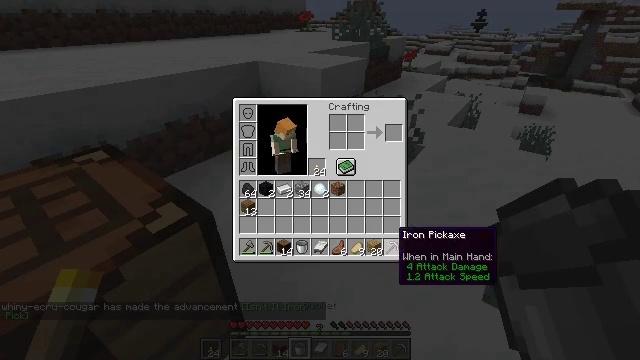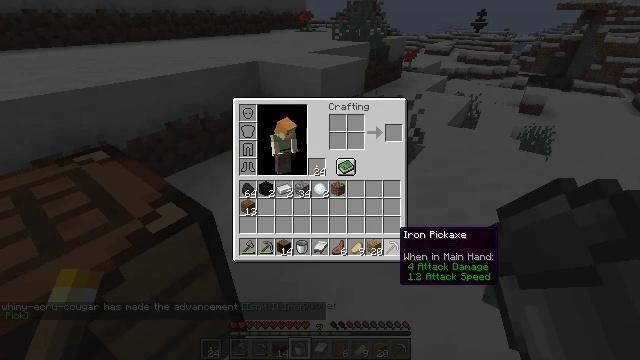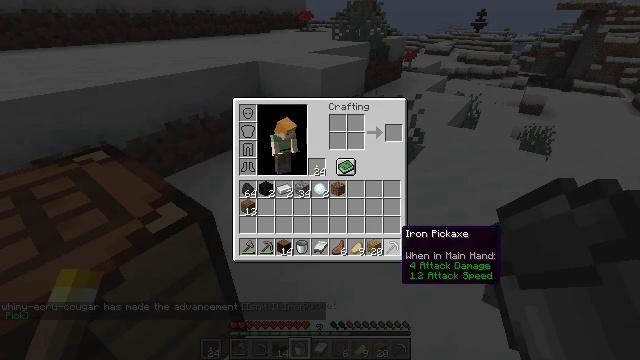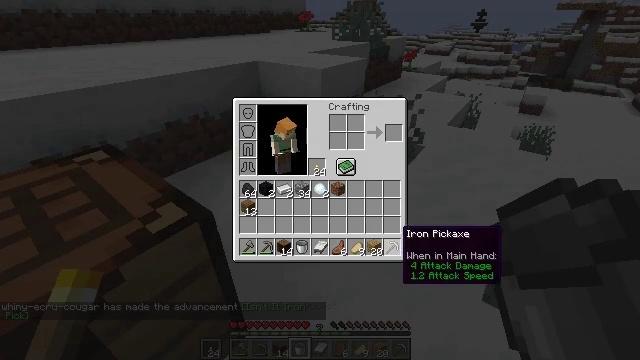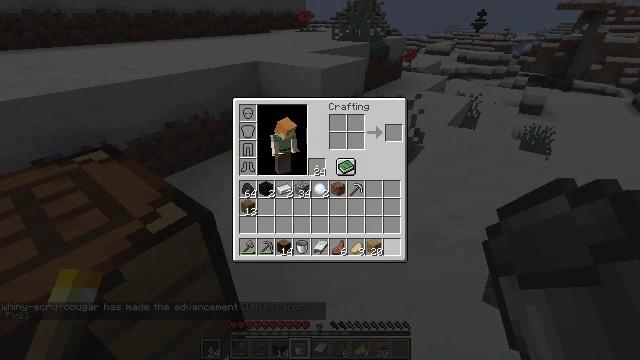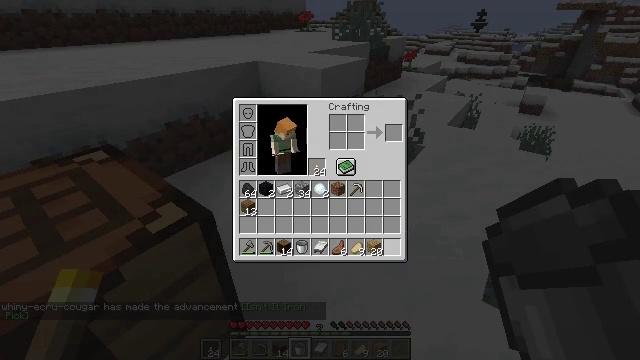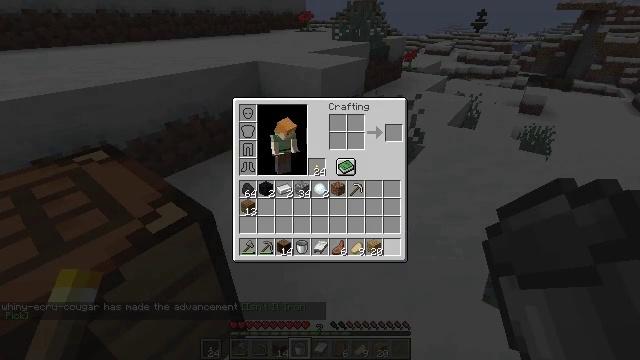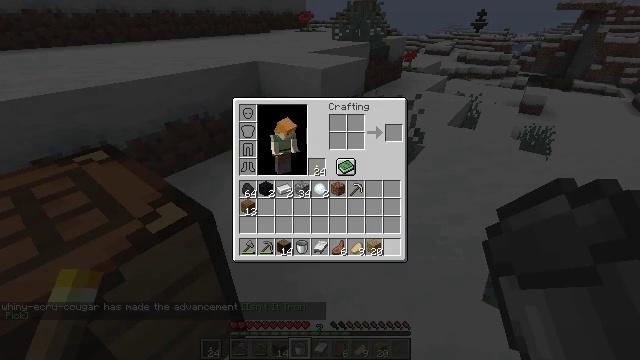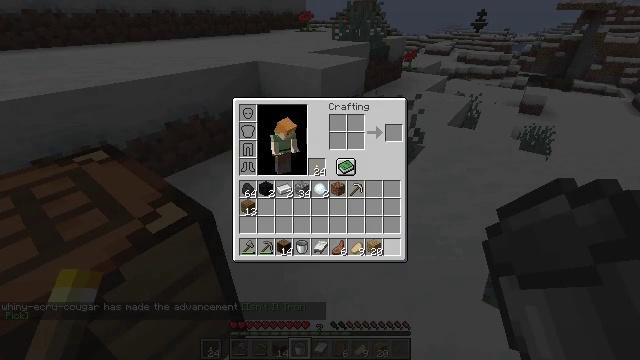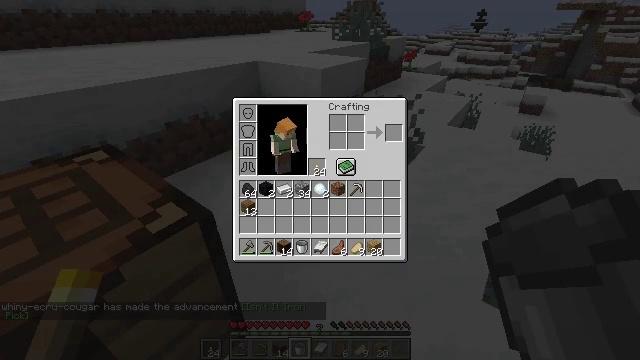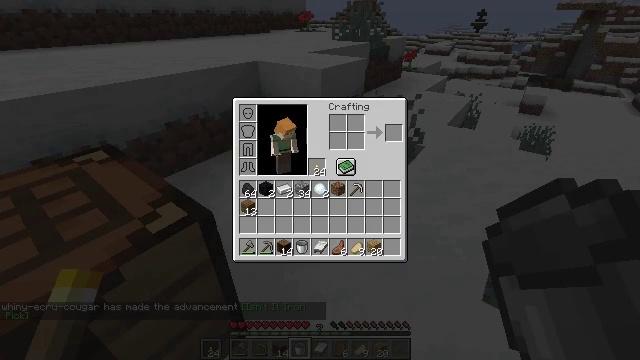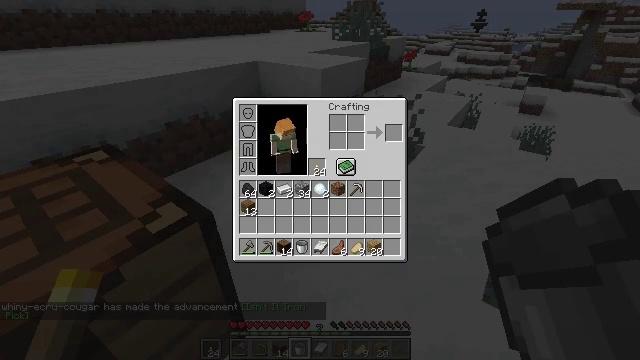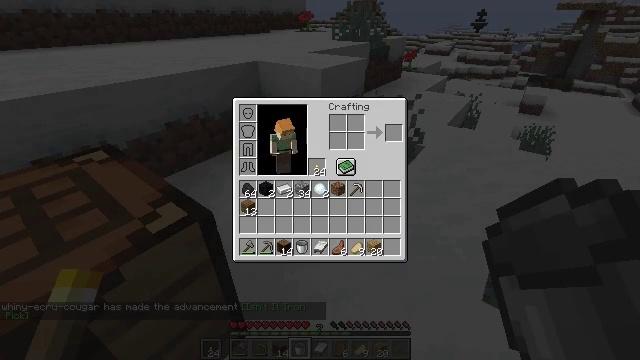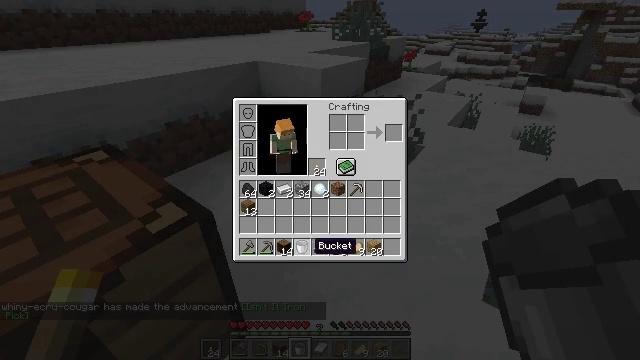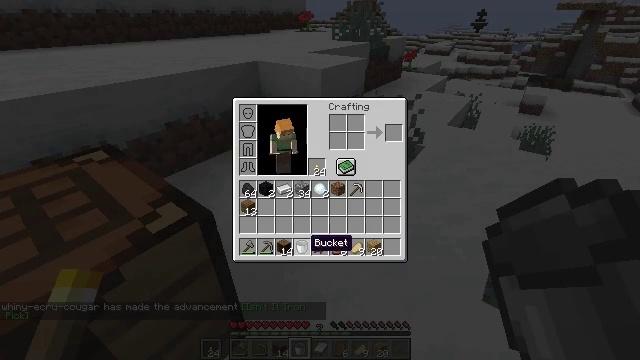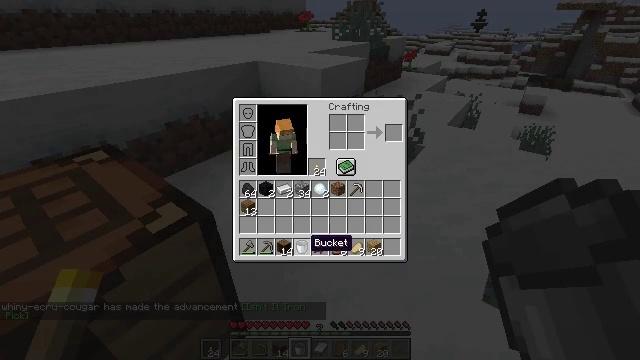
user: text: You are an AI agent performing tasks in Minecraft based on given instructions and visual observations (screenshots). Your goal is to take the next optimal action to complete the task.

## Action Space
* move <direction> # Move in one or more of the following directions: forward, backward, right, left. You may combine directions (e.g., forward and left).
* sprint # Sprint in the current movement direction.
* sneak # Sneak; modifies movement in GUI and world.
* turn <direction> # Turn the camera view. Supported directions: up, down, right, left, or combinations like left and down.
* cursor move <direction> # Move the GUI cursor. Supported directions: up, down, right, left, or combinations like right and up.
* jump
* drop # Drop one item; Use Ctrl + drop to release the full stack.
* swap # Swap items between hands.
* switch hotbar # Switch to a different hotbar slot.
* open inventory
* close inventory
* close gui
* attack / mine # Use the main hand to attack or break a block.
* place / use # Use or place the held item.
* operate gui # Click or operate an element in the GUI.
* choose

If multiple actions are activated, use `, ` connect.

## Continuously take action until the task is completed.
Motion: motion action
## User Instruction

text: Remove a snowball from the inventory.
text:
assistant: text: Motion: sneak
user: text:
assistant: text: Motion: sneak
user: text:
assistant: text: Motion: sneak
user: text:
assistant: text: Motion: sneak, operate gui
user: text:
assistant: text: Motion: sneak, operate gui
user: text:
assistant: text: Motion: sneak
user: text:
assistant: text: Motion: sneak
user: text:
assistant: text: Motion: sneak, cursor move left
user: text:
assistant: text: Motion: sneak, cursor move left
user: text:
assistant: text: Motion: sneak, cursor move left
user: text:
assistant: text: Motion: sneak, cursor move left
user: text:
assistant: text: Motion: sneak
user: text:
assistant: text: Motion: sneak
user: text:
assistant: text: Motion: sneak
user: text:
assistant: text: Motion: sneak
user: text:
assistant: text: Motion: sneak
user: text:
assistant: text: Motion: sneak
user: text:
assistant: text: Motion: sneak
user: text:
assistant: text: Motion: sneak
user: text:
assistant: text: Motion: sneak, operate gui
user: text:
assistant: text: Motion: sneak, operate gui
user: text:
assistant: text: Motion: sneak
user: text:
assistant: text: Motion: sneak
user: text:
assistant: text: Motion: sneak
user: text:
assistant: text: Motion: sneak
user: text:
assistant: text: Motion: sneak
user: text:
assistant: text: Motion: sneak
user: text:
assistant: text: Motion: sneak
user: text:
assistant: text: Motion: sneak
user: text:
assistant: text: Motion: no_op